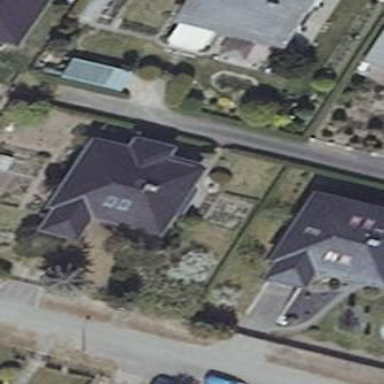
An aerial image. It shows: Simple house.